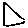
Label: triangle